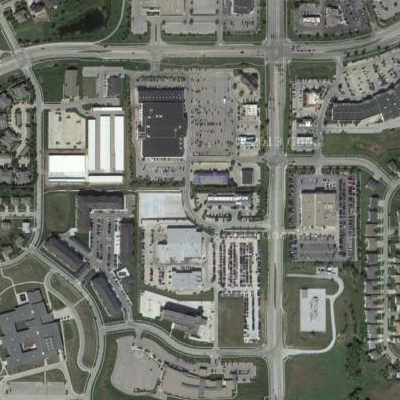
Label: Industry